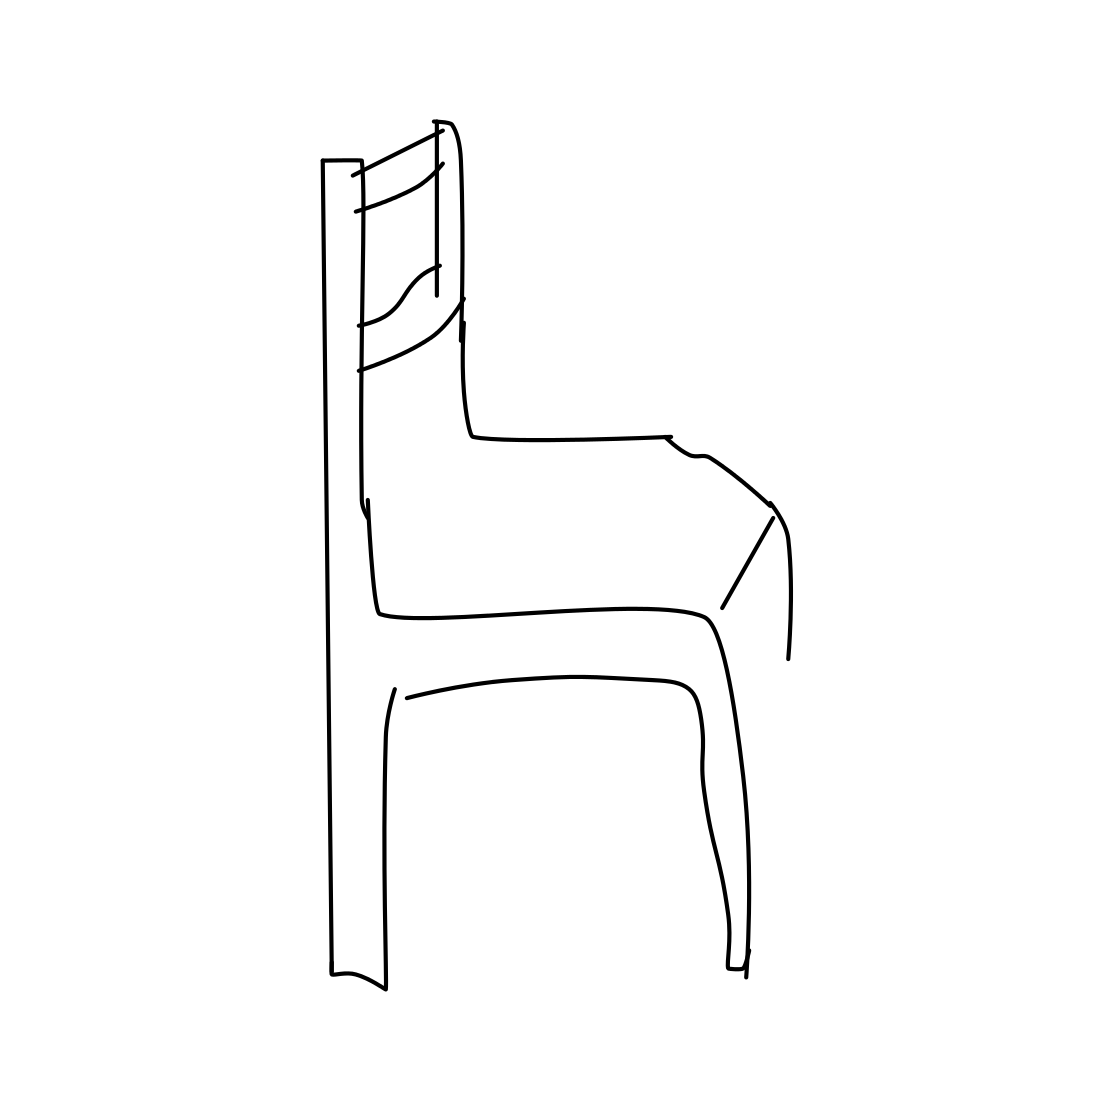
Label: chair